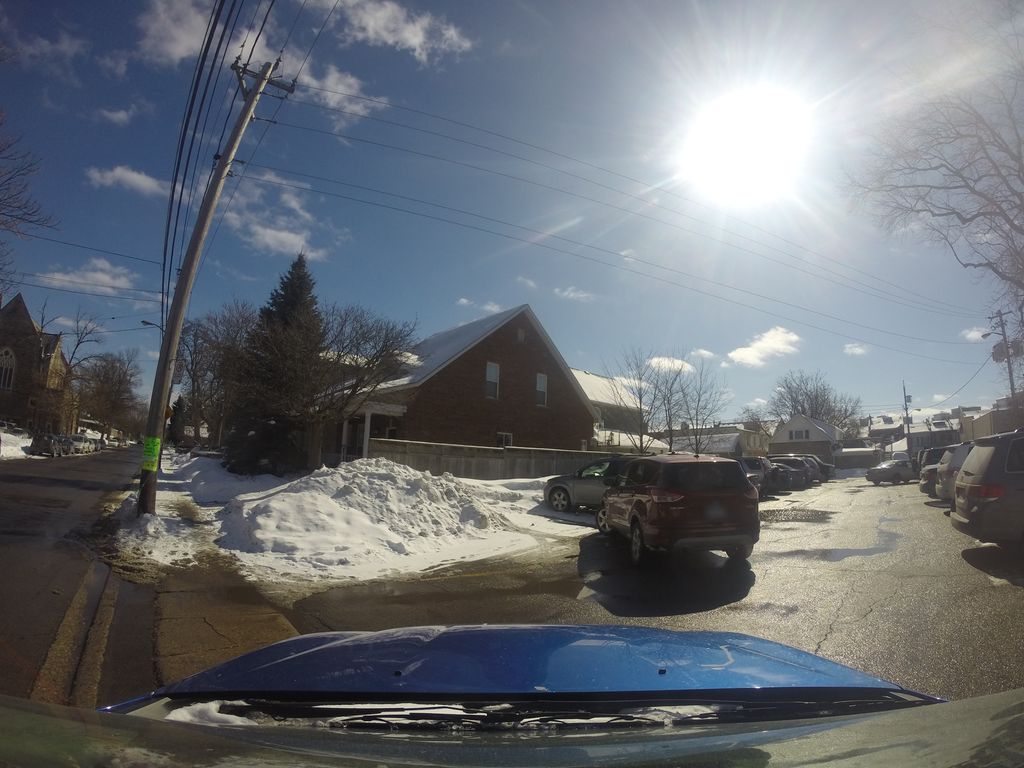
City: hamilton